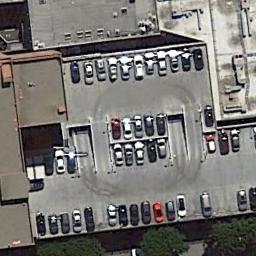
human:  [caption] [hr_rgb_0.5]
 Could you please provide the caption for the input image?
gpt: About half of the parking space in the parking lot is occupied .

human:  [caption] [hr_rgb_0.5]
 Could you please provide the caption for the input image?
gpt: There are many different colored cars in the parking lot .

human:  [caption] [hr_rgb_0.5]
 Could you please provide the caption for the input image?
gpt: The parking lot is next to some buildings and trees .

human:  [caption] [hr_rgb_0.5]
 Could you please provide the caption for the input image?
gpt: The parking lot has some cars arranged neatly in lines is surrounded by some buildings .

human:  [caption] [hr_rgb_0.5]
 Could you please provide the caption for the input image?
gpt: The parking lot is on the top of a building beside some green trees .